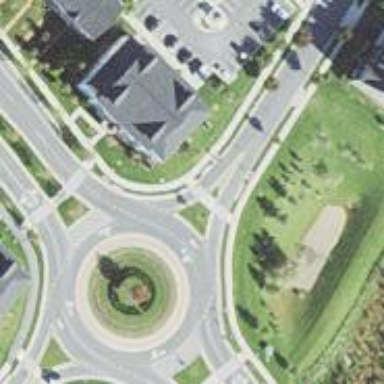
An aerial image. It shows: Secondary road with asphalt surface leading to roundabout.